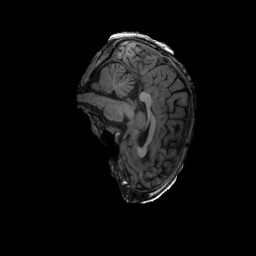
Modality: T1w
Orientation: sagittal
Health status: ill
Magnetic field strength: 3 T